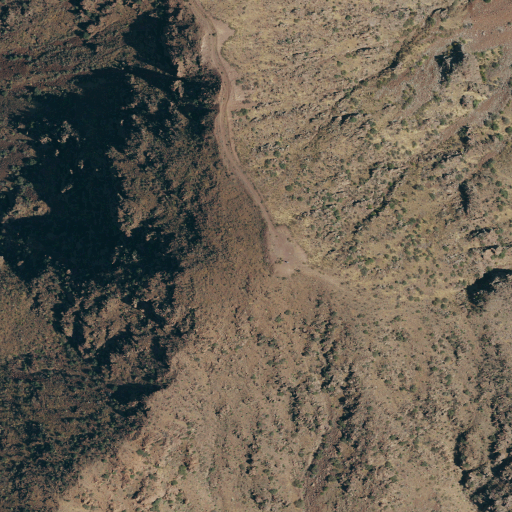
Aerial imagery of mountain in Texas named North Franklin Mountain containing shrub and evergreen forest